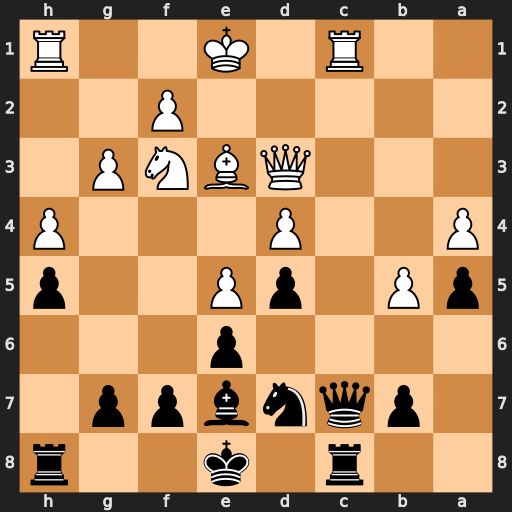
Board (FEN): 2r1k2r/1pqnbpp1/4p3/pP1pP2p/P2P3P/3QBNP1/5P2/2R1K2R
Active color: b
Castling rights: Kk
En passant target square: -
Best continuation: Qxc1+ Bxc1 Rxc1+ Ke2 Rxh1